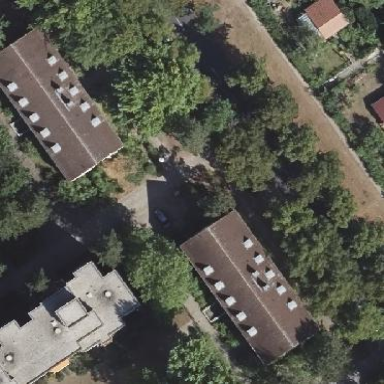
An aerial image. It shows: Image showing building with apartments.